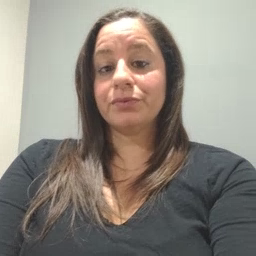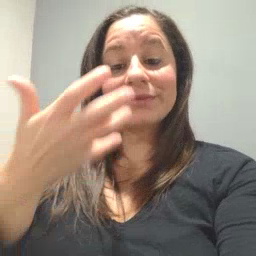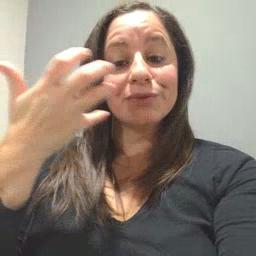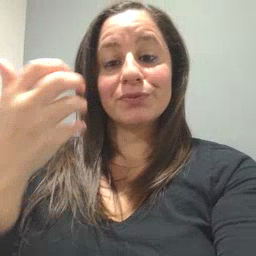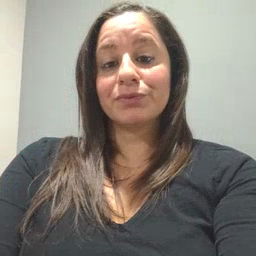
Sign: tiger